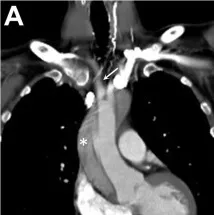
(A, B) Initial contrast-enhanced computed tomography (CECT) of the neck and chest in two consecutive coronal sections show an aortic dissection (asterisk) with innominate artery (IA) extension (single solid arrow). At this point, the main IA trunk remained patent without flow-limiting stenosis (single dashed arrow).
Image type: radiology (ct)